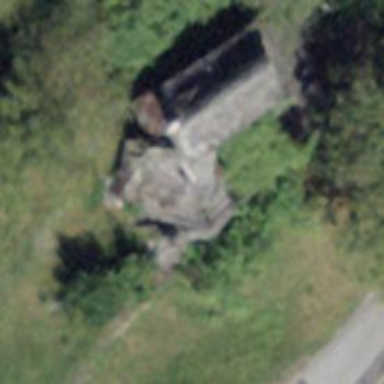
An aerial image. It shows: Shed.